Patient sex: M
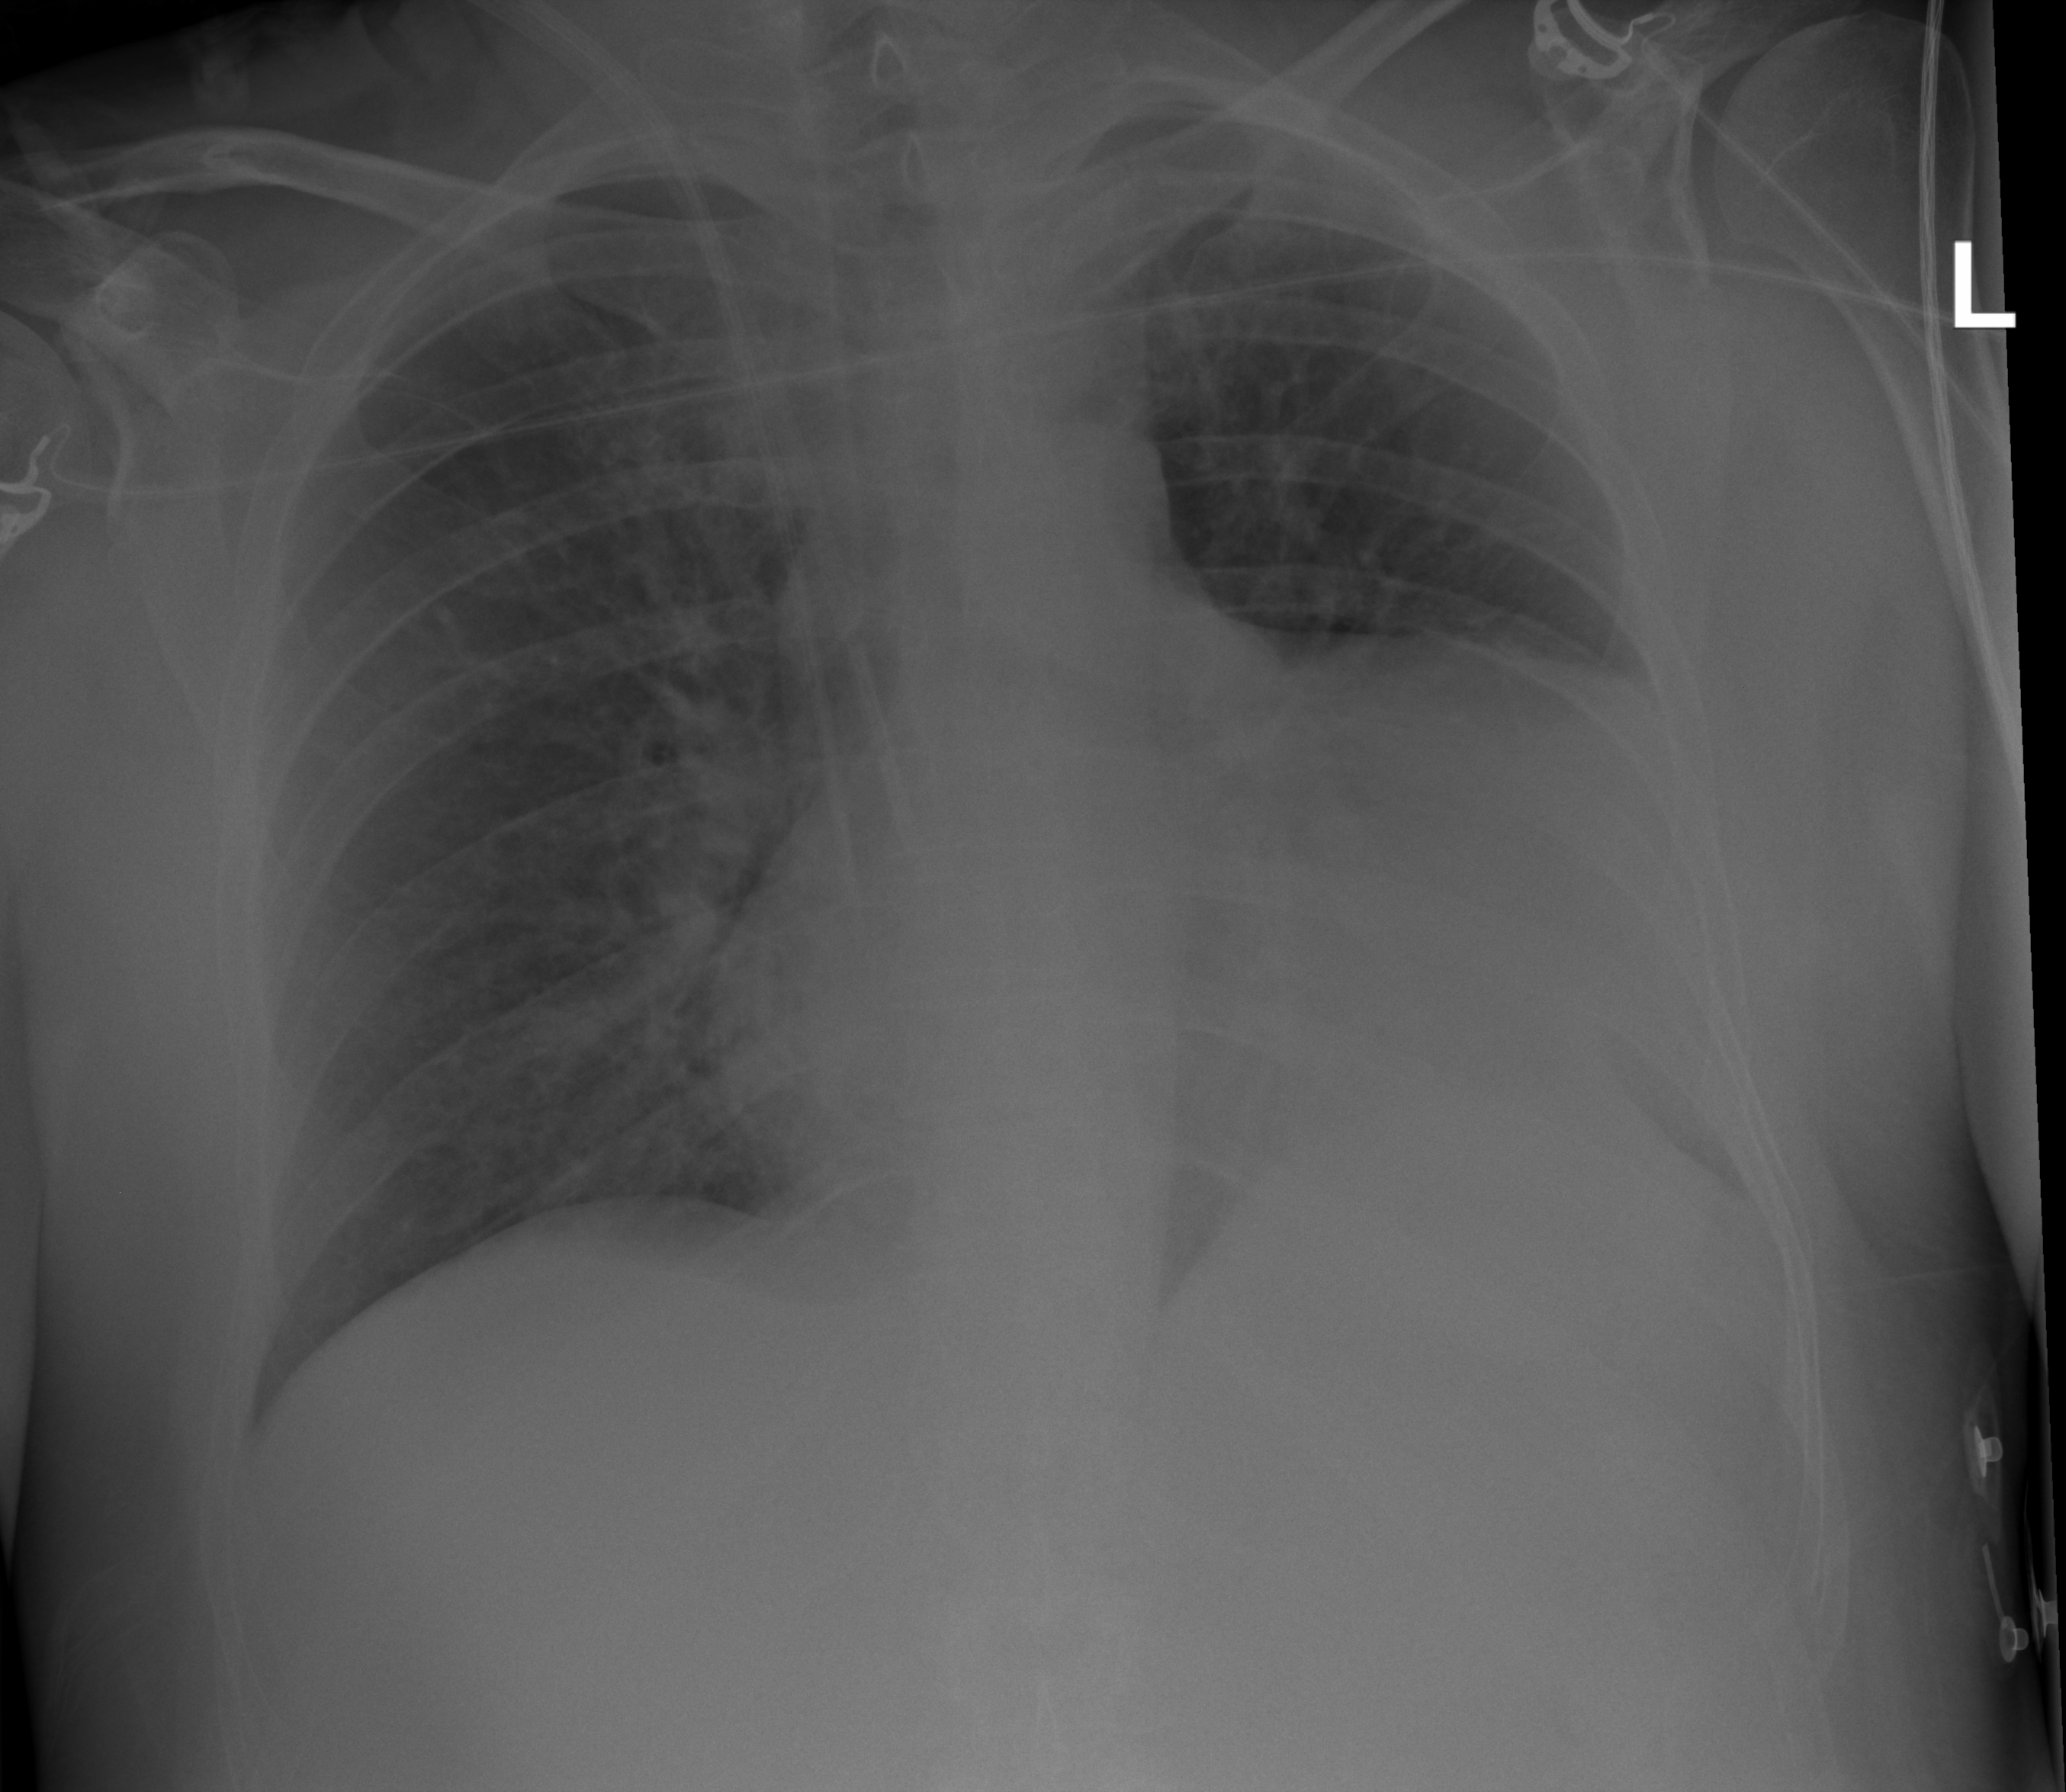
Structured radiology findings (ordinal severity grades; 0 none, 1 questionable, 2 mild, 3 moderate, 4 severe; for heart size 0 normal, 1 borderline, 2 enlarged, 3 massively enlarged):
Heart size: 3
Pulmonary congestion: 2
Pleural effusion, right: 0
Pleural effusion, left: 0
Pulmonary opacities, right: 0
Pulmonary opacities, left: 0
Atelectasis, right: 0
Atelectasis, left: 0